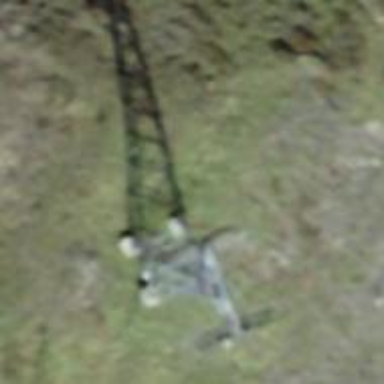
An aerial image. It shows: Pylon used for aerialway.